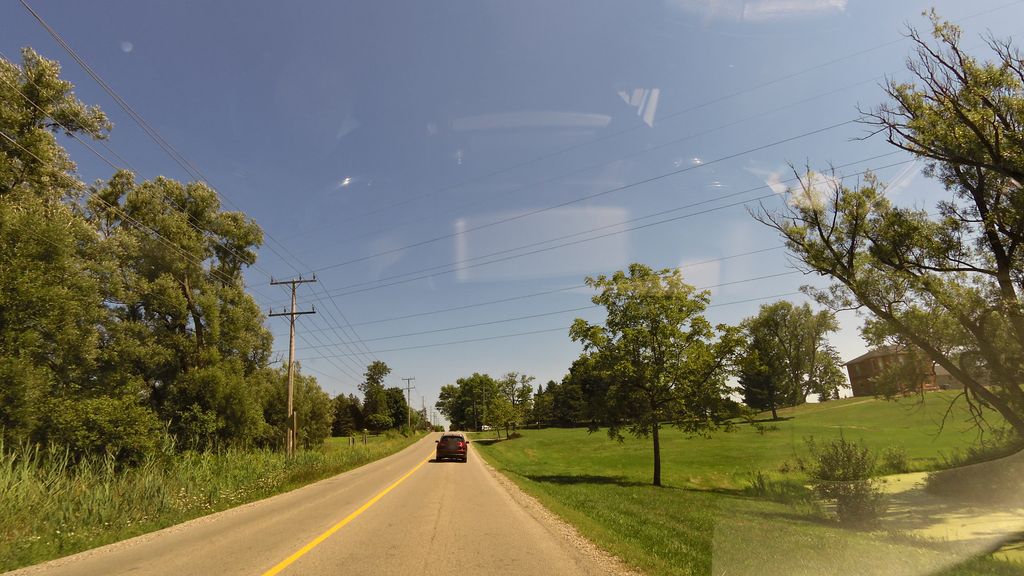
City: hamilton